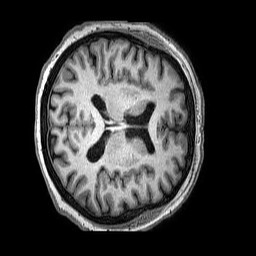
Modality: T1w
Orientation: axial
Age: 61
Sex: female
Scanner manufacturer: philips
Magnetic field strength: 3 T
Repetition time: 0.00678 s
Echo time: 0.00305 s